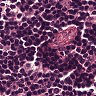
Metastatic tissue present: no